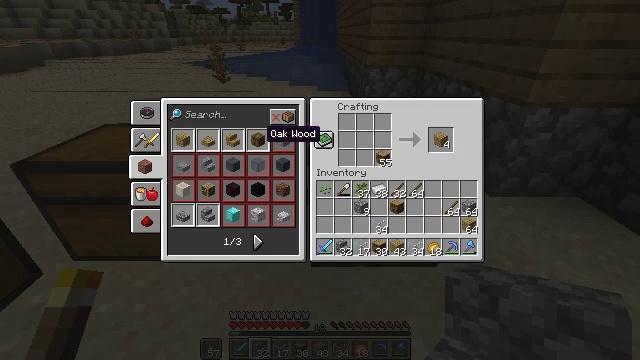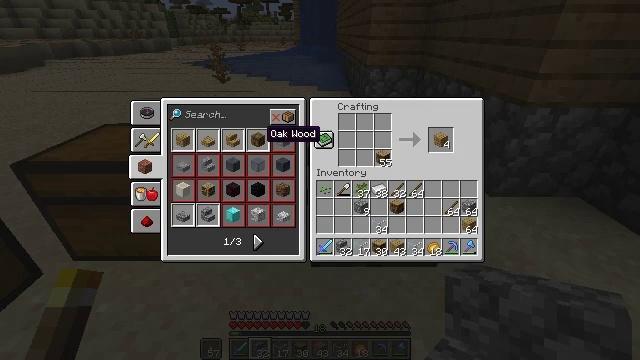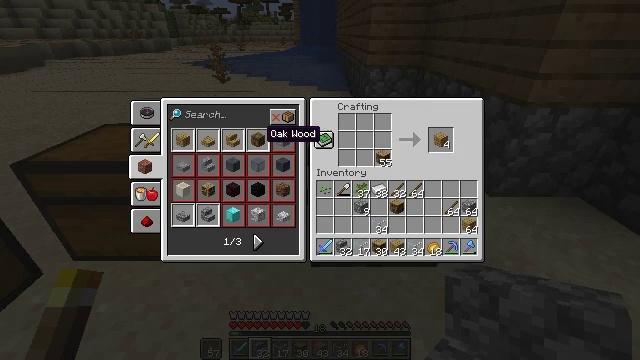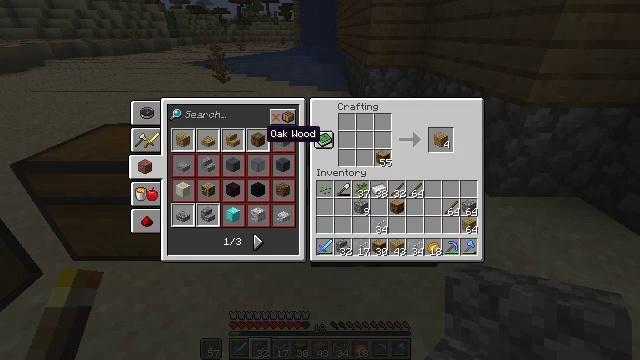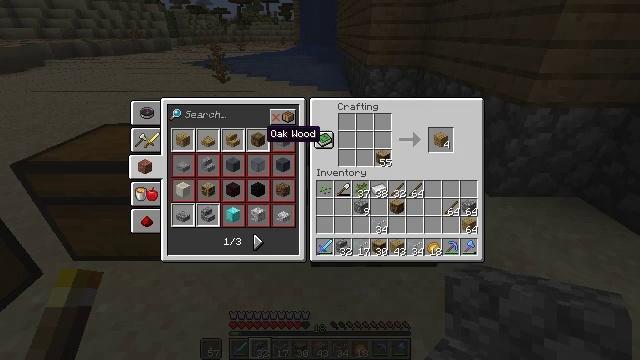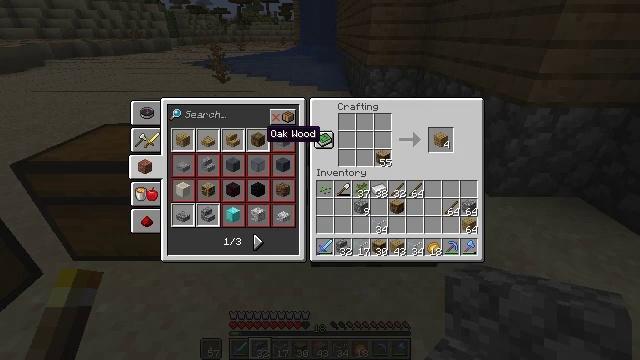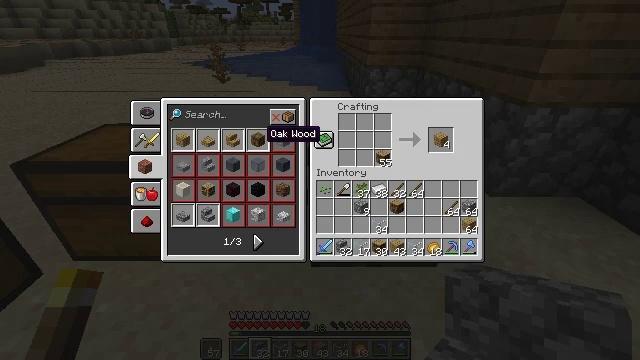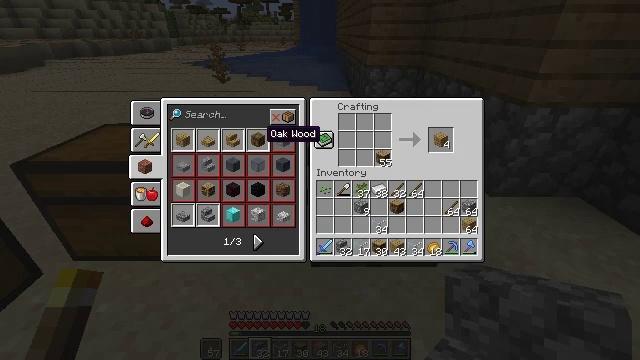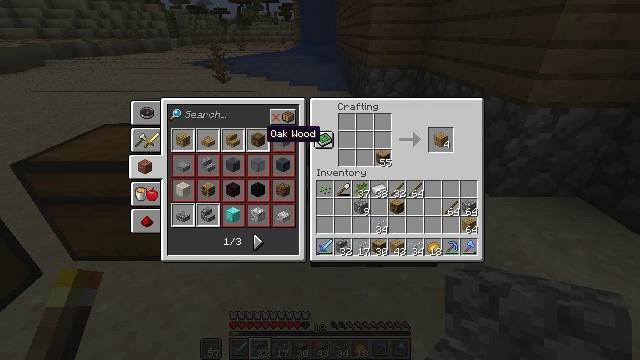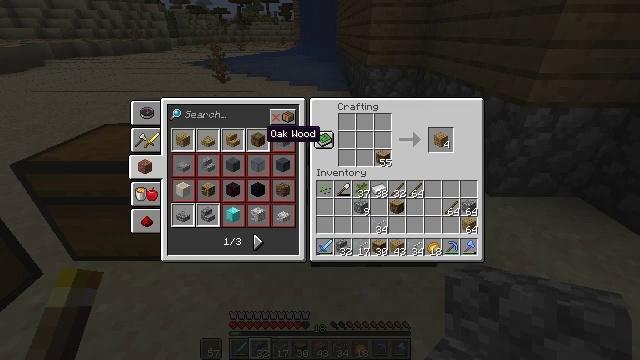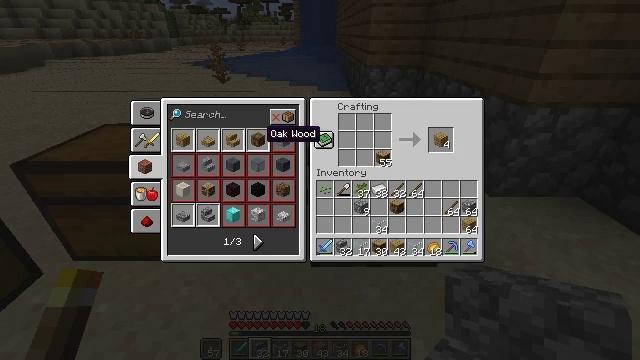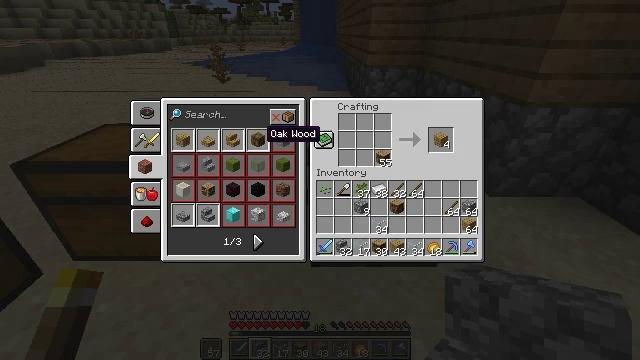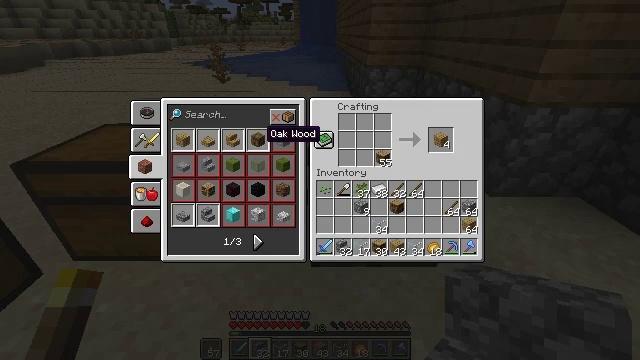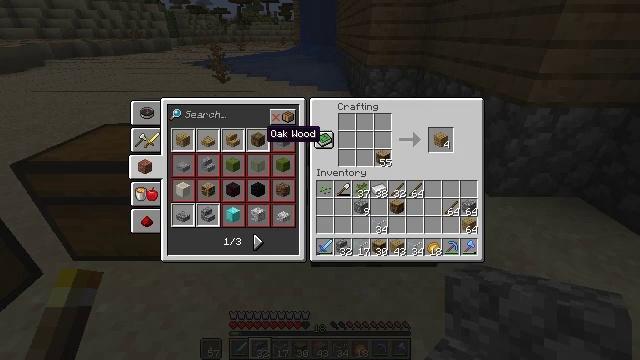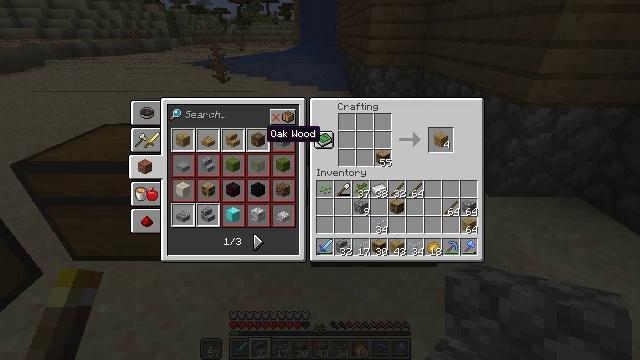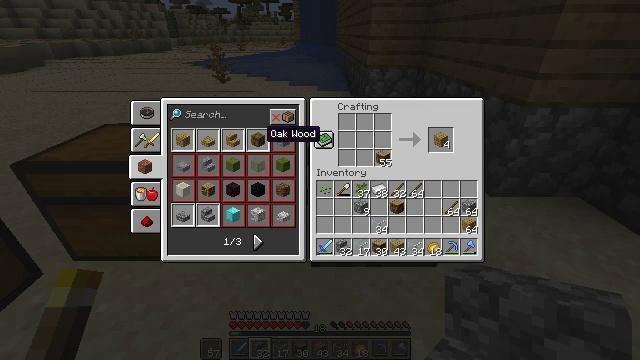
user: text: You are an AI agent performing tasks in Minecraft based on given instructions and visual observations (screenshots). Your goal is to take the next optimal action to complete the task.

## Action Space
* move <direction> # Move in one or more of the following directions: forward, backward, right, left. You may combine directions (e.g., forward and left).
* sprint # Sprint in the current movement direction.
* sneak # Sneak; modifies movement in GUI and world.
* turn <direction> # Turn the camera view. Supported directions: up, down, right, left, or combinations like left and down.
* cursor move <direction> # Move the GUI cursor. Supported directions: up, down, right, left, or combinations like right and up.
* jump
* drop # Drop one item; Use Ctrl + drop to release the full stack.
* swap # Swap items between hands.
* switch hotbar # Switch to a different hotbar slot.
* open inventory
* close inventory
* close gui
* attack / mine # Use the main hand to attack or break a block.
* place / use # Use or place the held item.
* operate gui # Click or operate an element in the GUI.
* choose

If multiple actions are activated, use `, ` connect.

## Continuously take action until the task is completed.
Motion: motion action
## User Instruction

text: Produce oak wood with logs.
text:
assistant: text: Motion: no_op
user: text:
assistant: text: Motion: no_op
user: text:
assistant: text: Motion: no_op
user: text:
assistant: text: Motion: no_op
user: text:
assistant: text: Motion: no_op
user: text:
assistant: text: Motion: sneak
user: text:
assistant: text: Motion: sneak
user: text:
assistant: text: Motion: sneak
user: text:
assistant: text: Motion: sneak
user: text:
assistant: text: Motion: sneak
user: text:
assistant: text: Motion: sneak, operate gui
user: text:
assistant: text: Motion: sneak, operate gui
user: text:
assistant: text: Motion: sneak
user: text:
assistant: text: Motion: sneak
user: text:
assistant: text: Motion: sneak
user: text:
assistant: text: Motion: sneak
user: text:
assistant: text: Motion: sneak, cursor move right
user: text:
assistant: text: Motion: sneak, cursor move right
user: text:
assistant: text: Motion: sneak, cursor move right and down
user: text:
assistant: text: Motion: sneak, cursor move right
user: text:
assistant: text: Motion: sneak, cursor move right
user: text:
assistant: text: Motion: sneak
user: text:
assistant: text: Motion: sneak
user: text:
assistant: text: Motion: sneak
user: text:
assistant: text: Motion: sneak
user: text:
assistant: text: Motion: sneak
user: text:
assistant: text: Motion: sneak
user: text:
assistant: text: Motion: sneak, cursor move right
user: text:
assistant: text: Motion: sneak, cursor move right
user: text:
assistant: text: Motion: sneak